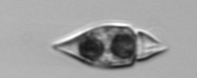
Label: Amphidinium